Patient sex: F
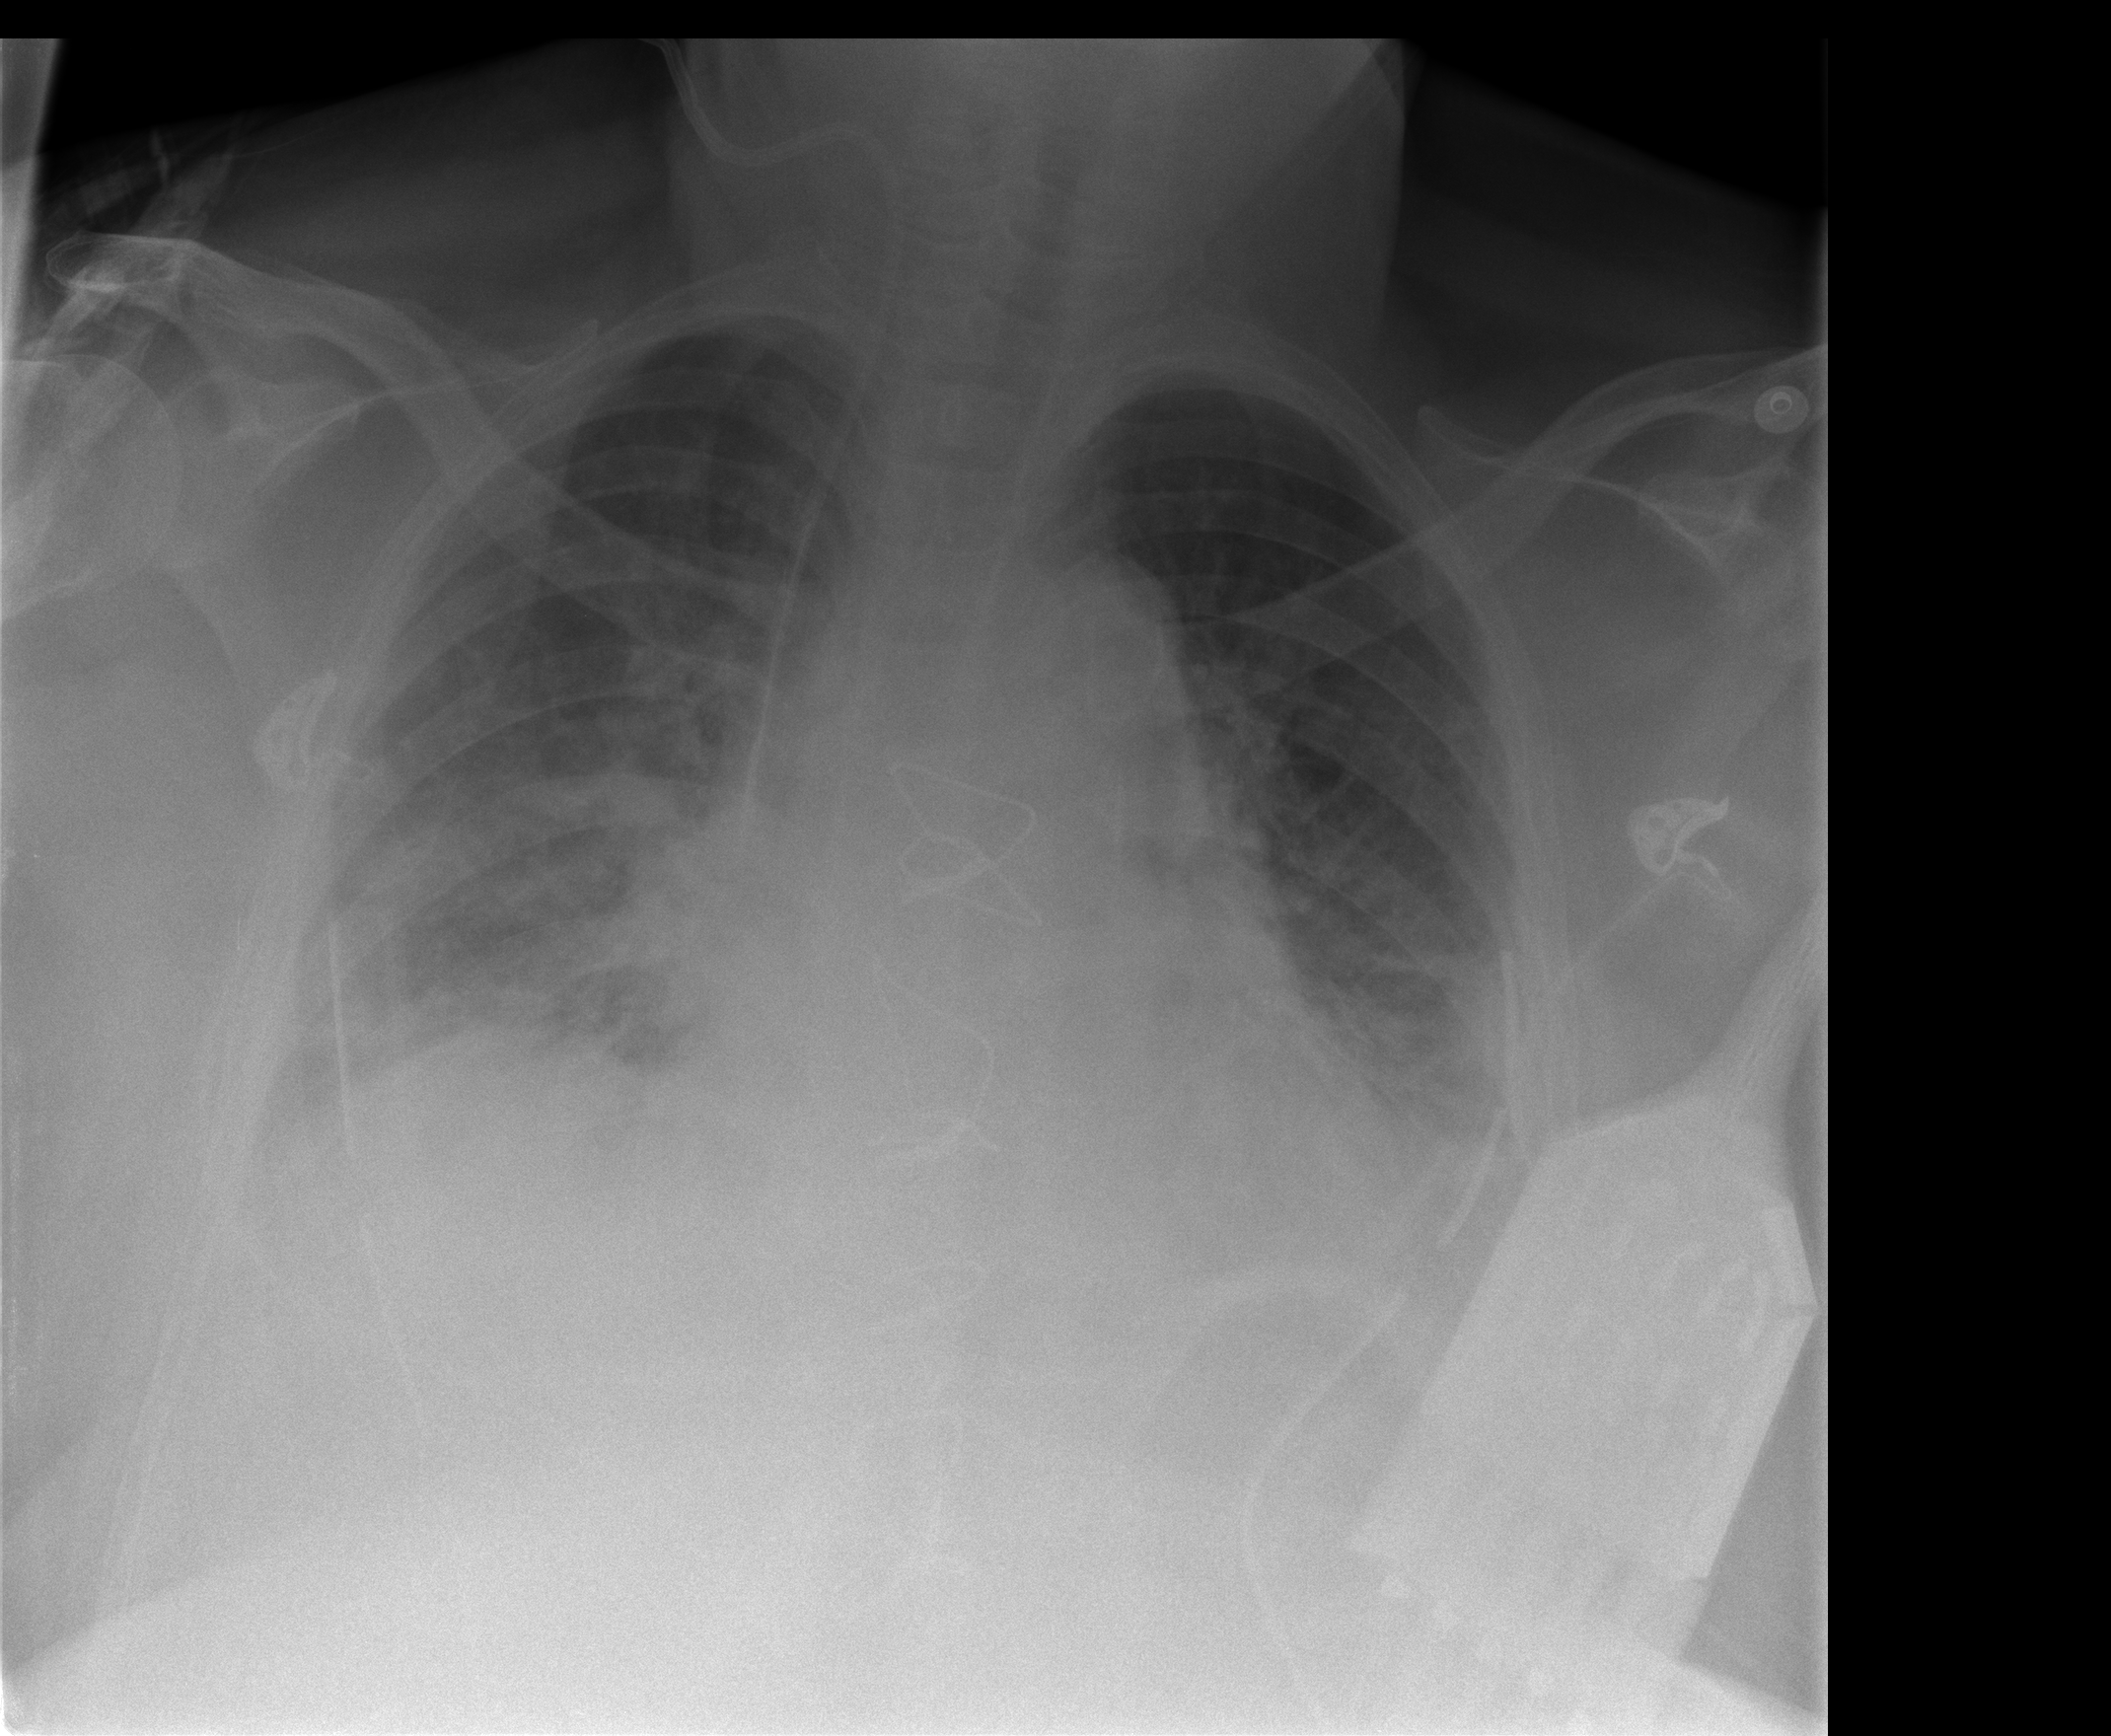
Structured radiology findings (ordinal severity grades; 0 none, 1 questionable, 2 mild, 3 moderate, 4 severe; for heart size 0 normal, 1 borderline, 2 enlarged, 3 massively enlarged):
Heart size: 1
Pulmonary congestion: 2
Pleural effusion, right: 2
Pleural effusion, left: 1
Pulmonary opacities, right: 1
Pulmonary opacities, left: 0
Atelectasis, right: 3
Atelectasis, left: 3